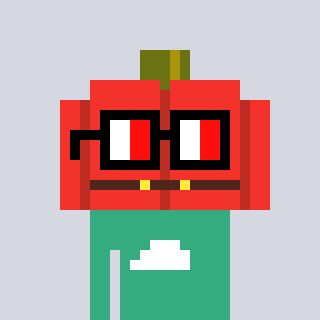
a pixel art character with square glasses with black frames and red eyes, a pumpkin-shaped head and a teal-colored body on a cool background